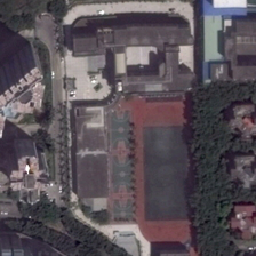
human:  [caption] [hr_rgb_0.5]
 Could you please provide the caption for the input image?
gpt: Some buildings and trees are in a school with three basketball courts.

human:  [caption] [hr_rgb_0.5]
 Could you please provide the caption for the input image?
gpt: There are three basketball courts on the school playground

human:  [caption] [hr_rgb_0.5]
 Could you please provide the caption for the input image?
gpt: Some buildings and green trees have three basketball courts on the school playground.

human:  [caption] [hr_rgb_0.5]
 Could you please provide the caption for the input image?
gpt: Some buildings and green trees are at school in playground in three basketball fields.

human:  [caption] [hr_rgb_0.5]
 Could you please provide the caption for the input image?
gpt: Some buildings and green trees have a playground in the school and there are three basketball courts in it.